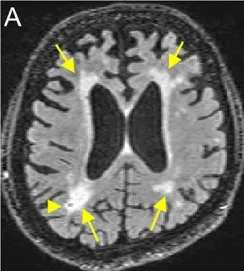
In vivo and postmortem MRI showing white matter lesions, brain atrophy, and enlarged ventricles. FLAIR scans acquired in 2016.
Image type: radiology (mri)